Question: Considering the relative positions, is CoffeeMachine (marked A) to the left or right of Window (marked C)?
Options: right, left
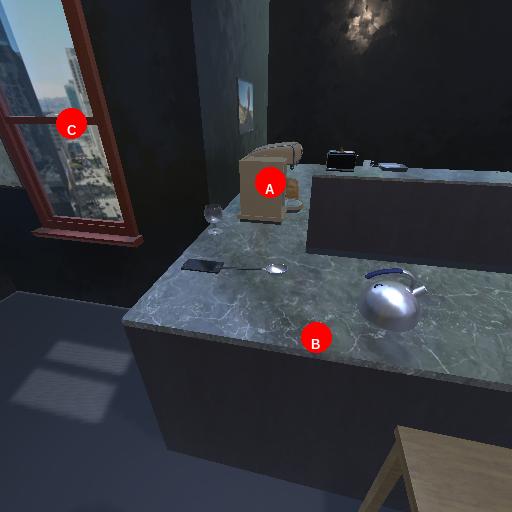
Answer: right